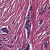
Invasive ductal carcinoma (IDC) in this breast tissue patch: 1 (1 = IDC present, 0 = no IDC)